Question: I am making a simple web app. At one part of it, I have included an input box of type="number"
'''
<input type="number" min="0">
'''
Anyhow, when I run the code in my latest Google Chrome Browser, I am able to enter text too:

I do not want users to be able to do that. How should I rectify this?
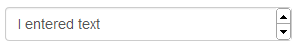
Answer: You can use JavaScript (e.g. with jQuery) to allow only specific characters:
'''
// Catch all events related to changes
$('#textbox').on('change keyup', function() {
// Remove invalid characters
var sanitized = $(this).val().replace(/[^0-9]/g, '');
// Update value
$(this).val(sanitized);
});
'''
<URL> is a fiddle.
Same thing with support for floats:
'''
// Catch all events related to changes
$('#textbox').on('change keyup', function() {
// Remove invalid characters
var sanitized = $(this).val().replace(/[^0-9.]/g, '');
// Remove the first point if there is more than one
sanitized = sanitized.replace(/\.(?=.*\.)/, '');
// Update value
$(this).val(sanitized);
});
'''
And <URL> is another fiddle.
Although you might not need this, here is a solution that allows a leading minus sign.
'''
// Catch all events related to changes
$('#textbox').on('change keyup', function() {
// Remove invalid characters
var sanitized = $(this).val().replace(/[^-0-9]/g, '');
// Remove non-leading minus signs
sanitized = sanitized.replace(/(.)-+/g, '$1');
// Update value
$(this).val(sanitized);
});
'''
<URL>
And now a final solution that allows only decimals (including floats and negative numbers):
'''
// Catch all events related to changes
$('#textbox').on('change keyup', function() {
// Remove invalid characters
var sanitized = $(this).val().replace(/[^-.0-9]/g, '');
// Remove non-leading minus signs
sanitized = sanitized.replace(/(.)-+/g, '$1');
// Remove the first point if there is more than one
sanitized = sanitized.replace(/\.(?=.*\.)/g, '');
// Update value
$(this).val(sanitized);
});
'''
<URL>